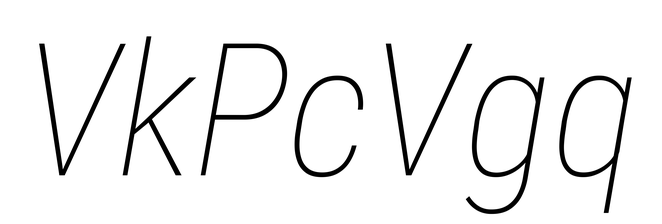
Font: Roboto-Italic_Condensed_Thin_Italic